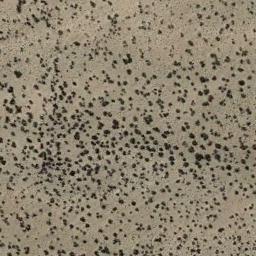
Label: chaparral